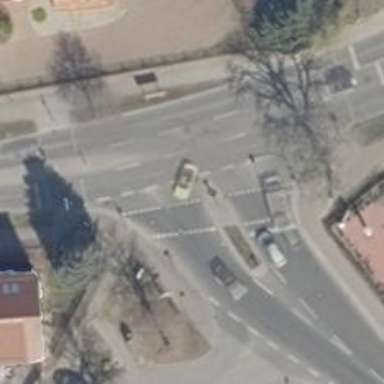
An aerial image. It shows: Road crossing with traffic signals and pedestrian island.